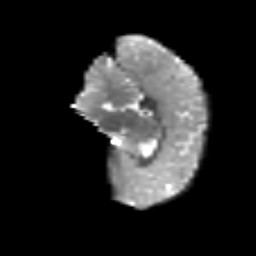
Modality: T2w
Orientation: sagittal
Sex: female
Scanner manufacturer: siemens
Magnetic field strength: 3 T
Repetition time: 5 s
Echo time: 0.071 s